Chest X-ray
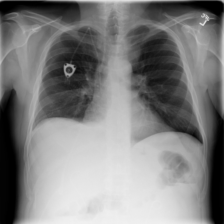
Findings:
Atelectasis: negative
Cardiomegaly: negative
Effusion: positive
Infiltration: positive
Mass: negative
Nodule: negative
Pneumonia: negative
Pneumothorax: negative
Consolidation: negative
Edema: negative
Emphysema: negative
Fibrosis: negative
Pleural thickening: negative
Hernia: negative